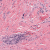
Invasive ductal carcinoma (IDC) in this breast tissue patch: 0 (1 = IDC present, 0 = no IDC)